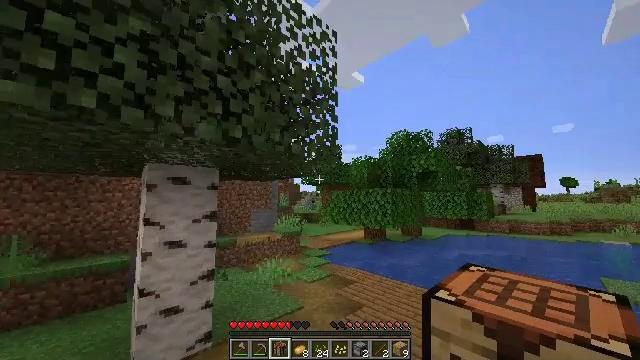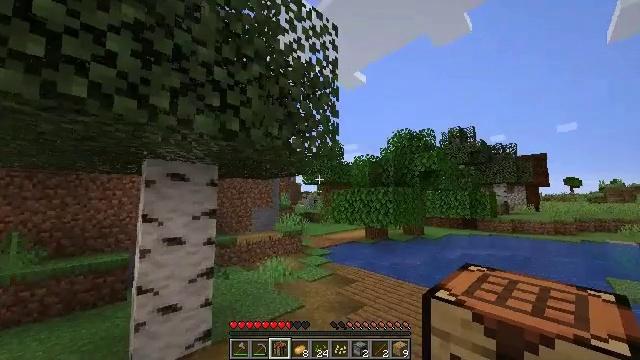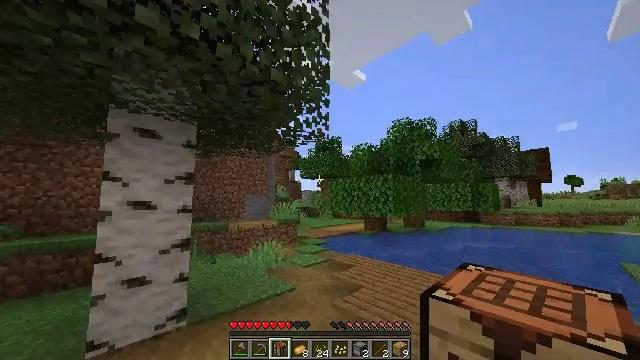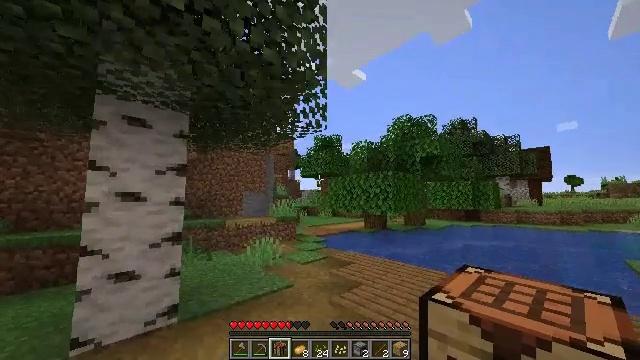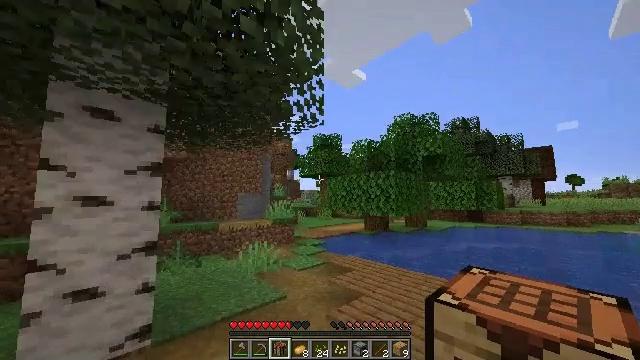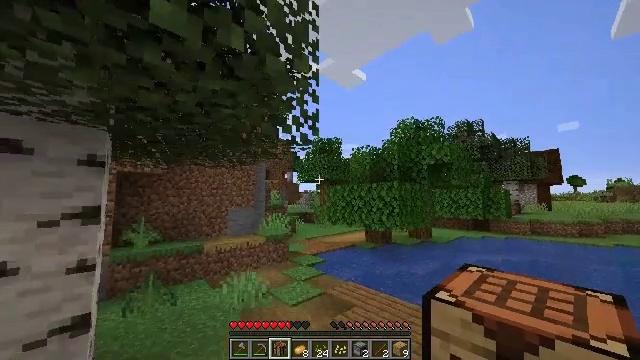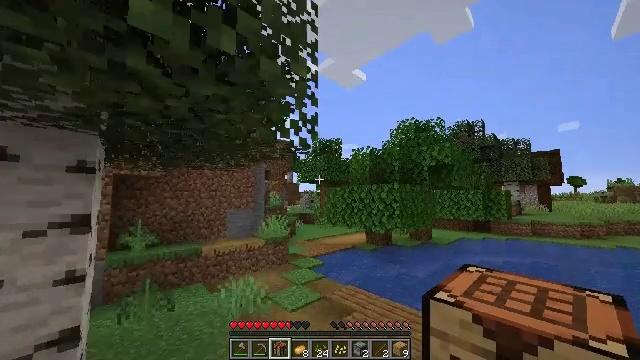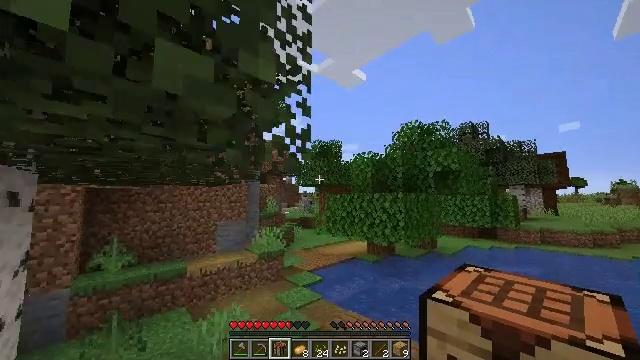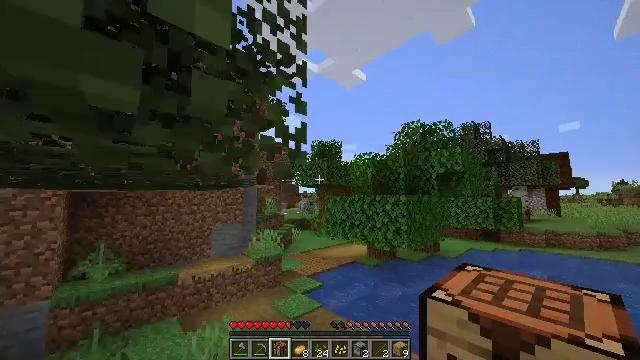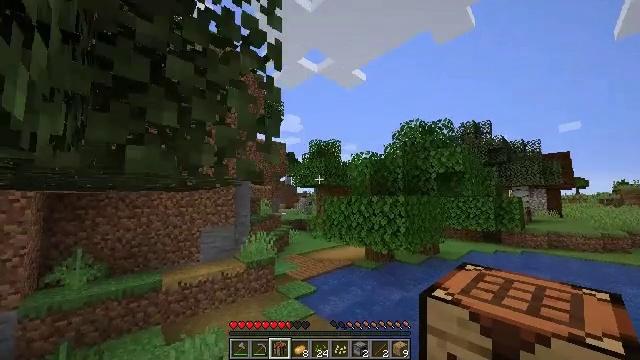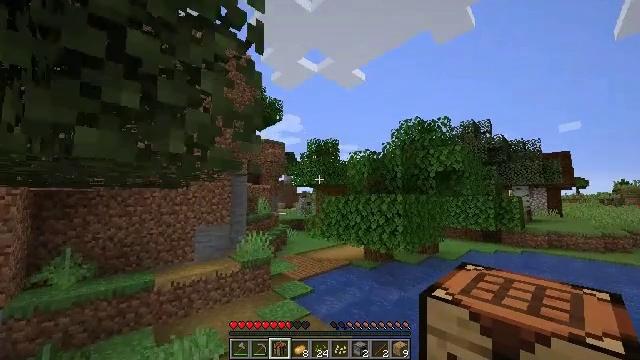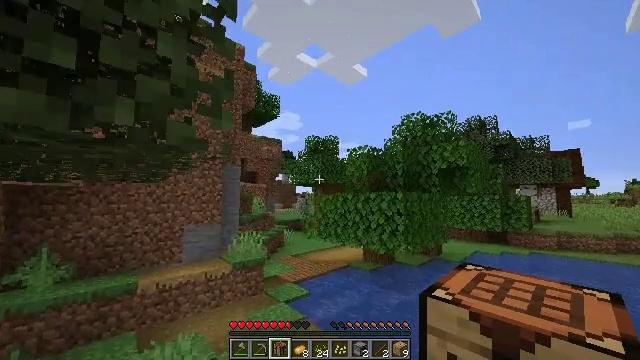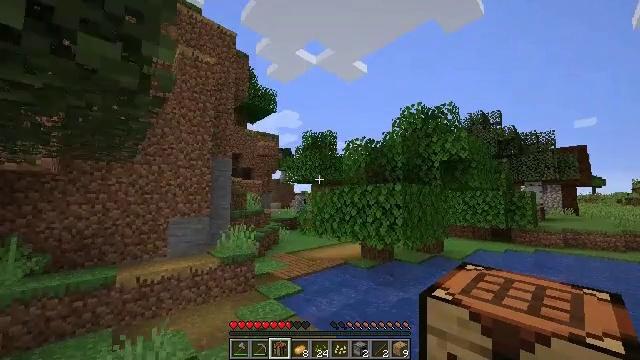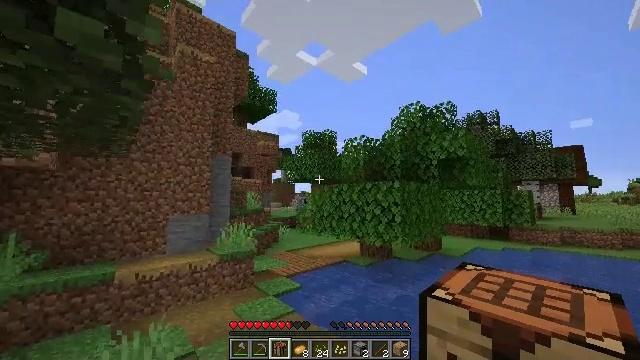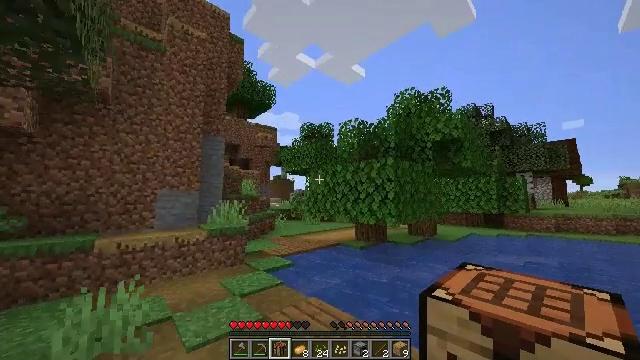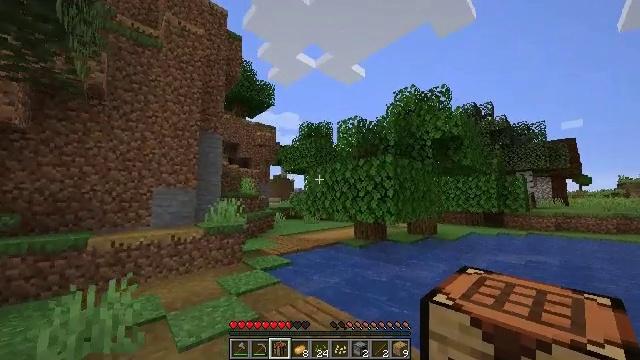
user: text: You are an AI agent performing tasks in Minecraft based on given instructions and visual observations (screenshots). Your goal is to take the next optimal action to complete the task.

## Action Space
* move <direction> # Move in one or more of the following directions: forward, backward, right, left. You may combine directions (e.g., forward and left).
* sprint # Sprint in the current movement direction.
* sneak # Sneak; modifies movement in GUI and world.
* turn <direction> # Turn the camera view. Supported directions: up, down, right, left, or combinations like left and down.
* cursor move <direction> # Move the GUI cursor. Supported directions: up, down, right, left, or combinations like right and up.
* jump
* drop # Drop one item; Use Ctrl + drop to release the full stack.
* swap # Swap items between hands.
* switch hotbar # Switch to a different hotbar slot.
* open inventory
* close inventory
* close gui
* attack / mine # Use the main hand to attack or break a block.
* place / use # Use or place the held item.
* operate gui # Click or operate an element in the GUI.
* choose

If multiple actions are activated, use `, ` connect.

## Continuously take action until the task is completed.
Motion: motion action
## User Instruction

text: Disassemble the purple bed for relocation.
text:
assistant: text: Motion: move forward, sprint
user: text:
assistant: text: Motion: move forward, sprint, jump
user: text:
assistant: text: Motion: move forward, sprint, jump
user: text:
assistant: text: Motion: move forward, sprint, jump
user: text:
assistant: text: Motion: move forward, sprint, jump
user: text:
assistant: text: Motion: move forward, sprint, jump
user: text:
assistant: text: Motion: move forward, sprint, jump
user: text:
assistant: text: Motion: move forward, sprint, jump
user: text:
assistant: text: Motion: move forward, sprint, jump
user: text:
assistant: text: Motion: move forward, sprint, jump
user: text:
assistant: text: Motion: move forward, sprint, jump
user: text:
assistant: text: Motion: move forward, sprint, jump
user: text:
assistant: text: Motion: move forward, sprint, jump
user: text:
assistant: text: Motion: move forward, sprint, jump
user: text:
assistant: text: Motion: move forward, sprint, jump
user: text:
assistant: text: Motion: move forward, sprint, jump
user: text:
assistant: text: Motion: move forward, sprint, turn left, jump
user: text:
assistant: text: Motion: move forward, sprint, turn left, jump
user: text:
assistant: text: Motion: move forward, sprint, turn left and down, jump
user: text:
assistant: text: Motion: move forward, sprint, turn down, jump
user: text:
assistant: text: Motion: move forward, sprint, jump
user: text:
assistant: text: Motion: move forward, sprint, jump
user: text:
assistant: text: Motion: move forward, sprint, jump
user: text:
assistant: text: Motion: move forward, sprint, jump
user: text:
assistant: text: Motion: move forward, sprint, turn down, jump
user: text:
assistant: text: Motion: move forward and move left, sprint, turn left and down, jump
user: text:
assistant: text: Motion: move forward and move left, sprint, turn left and down, jump
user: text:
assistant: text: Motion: move forward and move left, sprint, jump
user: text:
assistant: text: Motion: move forward and move left, sprint, jump
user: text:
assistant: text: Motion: move forward and move left, sprint, jump